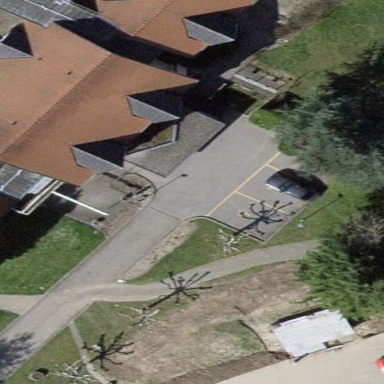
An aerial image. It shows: Street side parking area.